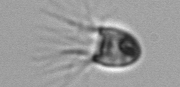
Label: Balanion